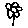
Label: flower